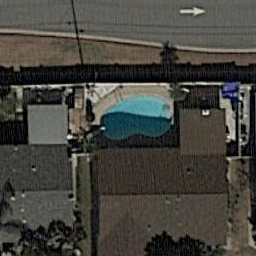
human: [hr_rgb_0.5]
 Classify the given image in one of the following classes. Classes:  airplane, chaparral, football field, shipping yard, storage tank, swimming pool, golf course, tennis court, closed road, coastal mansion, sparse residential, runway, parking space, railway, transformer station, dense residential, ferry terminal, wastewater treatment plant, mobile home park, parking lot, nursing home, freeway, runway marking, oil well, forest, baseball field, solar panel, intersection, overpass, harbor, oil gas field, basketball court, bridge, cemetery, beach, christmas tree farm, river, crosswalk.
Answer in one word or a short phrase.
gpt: swimming pool